Question: This is my window which displays a tabbed pane. Inside one of the tabs I want another tabbed pane (with two tabs: tab3, and tab4). I thought this is how you would do it.
'''
Ext.create('Ext.window.Window', {
title: 'Package Details for ' + record.data.name,
height: 200,
width: 400,
layout: 'fit',
items:{
xtype: 'tabpanel',
items: [{
title: 'tab1',
xtype: 'tabpanel',
items: [{
items: [{
title: 'tab3'
},{
title: 'tab4'
}]
}]
},{
title: 'tab2'
}]
}
}).show();
'''
But that seems to be wrong because this is what I see :

Anyone know what i am doing wrong?
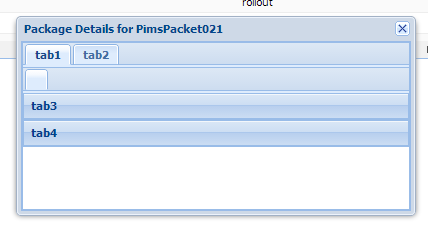
Answer: Don't nest items of tabpanel in tab1 in another items. That's called overnesting Evan mentions.